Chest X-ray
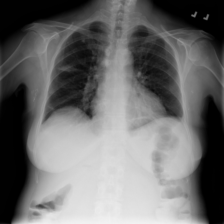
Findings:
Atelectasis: positive
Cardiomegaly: negative
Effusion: negative
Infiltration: positive
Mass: negative
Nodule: negative
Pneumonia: negative
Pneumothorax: negative
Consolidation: negative
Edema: negative
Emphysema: negative
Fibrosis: negative
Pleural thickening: negative
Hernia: negative